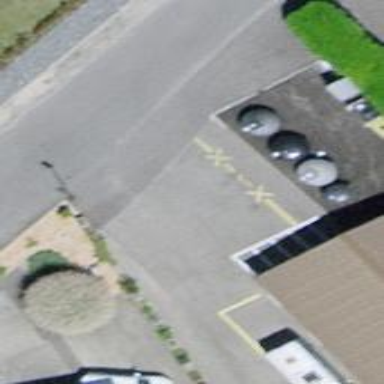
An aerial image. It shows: Waste disposal facility.